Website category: sports
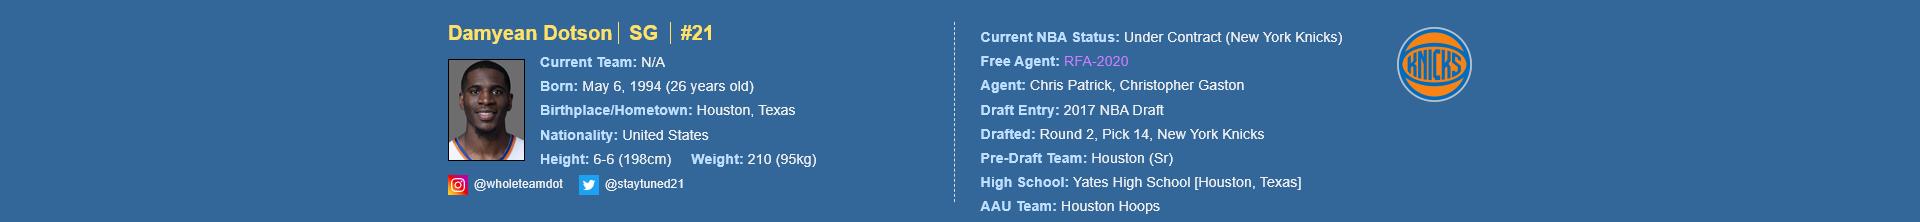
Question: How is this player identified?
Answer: Damyean Dotson

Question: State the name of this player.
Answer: Damyean Dotson

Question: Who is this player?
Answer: Damyean Dotson

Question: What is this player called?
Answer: Damyean Dotson

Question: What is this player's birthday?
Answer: May 6, 1994

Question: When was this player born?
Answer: May 6, 1994

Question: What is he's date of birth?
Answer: May 6, 1994

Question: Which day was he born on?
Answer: May 6, 1994

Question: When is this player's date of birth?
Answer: May 6, 1994

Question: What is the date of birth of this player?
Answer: May 6, 1994

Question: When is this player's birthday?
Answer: May 6, 1994

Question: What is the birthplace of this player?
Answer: Houston, Texas

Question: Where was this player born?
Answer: Houston, Texas

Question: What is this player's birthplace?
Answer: Houston, Texas

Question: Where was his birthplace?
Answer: Houston, Texas

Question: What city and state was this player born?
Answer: Houston, Texas

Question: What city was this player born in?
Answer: Houston, Texas

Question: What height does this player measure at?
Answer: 6-6 (198cm)

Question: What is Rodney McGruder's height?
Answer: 6-6 (198cm)

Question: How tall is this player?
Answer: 6-6 (198cm)

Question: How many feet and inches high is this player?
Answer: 6-6 (198cm)

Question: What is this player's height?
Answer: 6-6 (198cm)

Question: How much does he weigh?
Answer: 210 (95kg)

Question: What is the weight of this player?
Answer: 210 (95kg)

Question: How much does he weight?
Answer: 210 (95kg)

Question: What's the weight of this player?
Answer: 210 (95kg)

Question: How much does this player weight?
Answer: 210 (95kg)

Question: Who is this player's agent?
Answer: Chris Patrick

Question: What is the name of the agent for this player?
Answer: Chris Patrick

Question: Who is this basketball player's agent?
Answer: Chris Patrick

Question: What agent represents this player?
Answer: Chris Patrick

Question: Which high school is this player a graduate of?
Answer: Yates High School

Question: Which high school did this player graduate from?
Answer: Yates High School

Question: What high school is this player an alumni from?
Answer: Yates High School

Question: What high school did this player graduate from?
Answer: Yates High School

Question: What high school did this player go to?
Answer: Yates High School

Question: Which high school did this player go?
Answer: Yates High School